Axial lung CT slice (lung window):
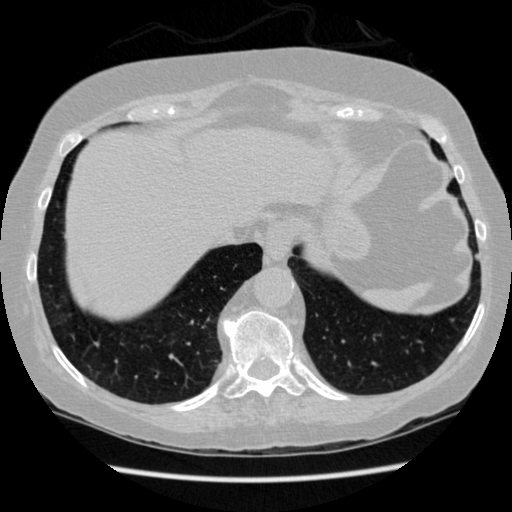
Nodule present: no